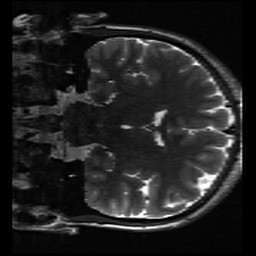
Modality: inplaneT2
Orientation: coronal